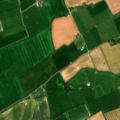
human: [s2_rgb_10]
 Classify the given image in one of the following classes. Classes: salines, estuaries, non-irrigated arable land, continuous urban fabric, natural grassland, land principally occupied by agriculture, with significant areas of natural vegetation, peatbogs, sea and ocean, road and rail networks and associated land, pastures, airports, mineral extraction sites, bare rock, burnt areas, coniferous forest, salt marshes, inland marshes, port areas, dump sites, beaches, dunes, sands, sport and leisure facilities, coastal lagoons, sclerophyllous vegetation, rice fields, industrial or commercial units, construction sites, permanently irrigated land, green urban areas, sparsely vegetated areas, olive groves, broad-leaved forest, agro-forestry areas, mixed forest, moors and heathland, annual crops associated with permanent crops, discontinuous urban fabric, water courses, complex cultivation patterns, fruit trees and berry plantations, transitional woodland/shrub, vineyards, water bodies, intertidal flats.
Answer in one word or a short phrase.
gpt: non-irrigated arable land, complex cultivation patterns, coniferous forest